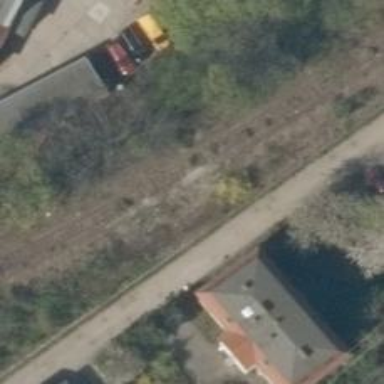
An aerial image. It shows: Unused railway yard.